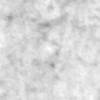
Label: no_change